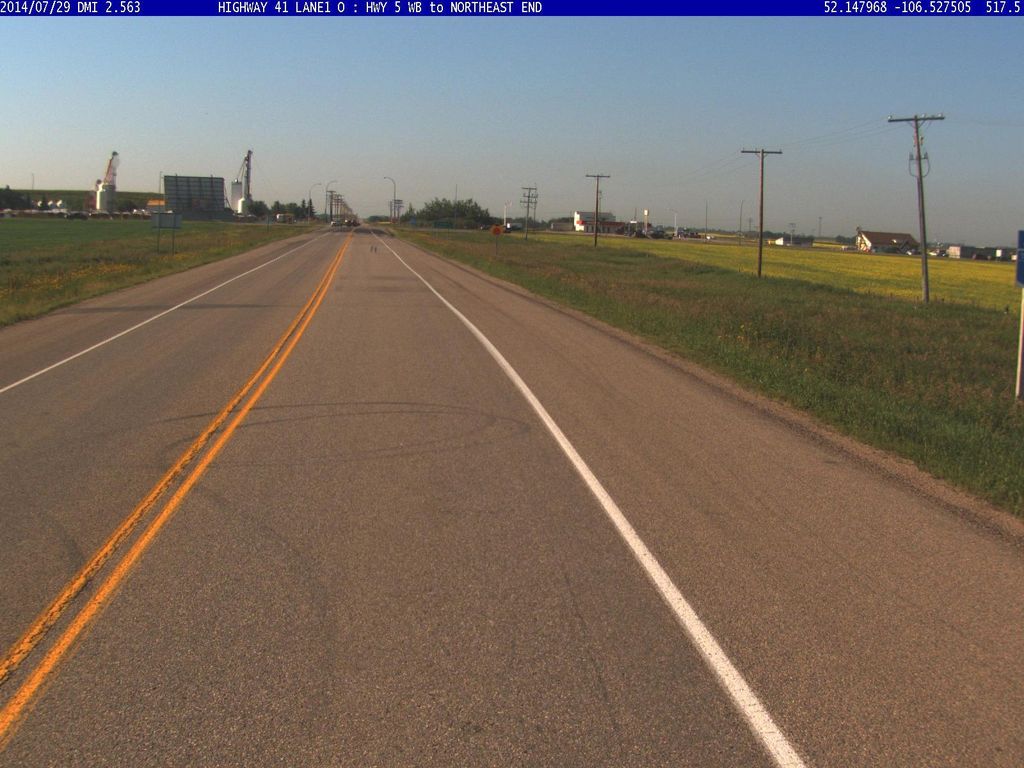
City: saskatoon